Question: I come from a ruby/rails background, so I am having some trouble wrapping my mind around the backbone course exercises on UDEMY. Can someone tell me if I am making any errors, and how to fix them if so? This exercise was about collections and I need the output to be the console.logs
'''
var Vehicle = Backbone.Model.extend({
default: {
registrationNumber: "XXX-XXX",
color: "beige"
}
urlRoot: "/api/vehicle",
start: function(){
console.log("Vehicle started");
}
});
var Vehicles = Backbone.Collection.extend({
model: Vehicle,
url:"api/vehicles"
});
var vehicles = new Vehicles([
new Vehicle({car1: {registrationNumber = "XLI887", color = "Blue"} }),
new Vehicle({car2: {registrationNumber = "ZNP123", color = "Blue"}}),
new Vehicle({car3: {registrationNumber = "XUV456", color = "Grey"}})
]);
var blueCars = vehicles.where({ color: "Blue"});
var specificRegistration = vehicles.where({ registrationNumber:"XLI887"});
console.log("blue cars:", blueCars);
console.log("Registration #:", specificRegistration);
console.log("to JSON:", vehicles.toJSON());
'''

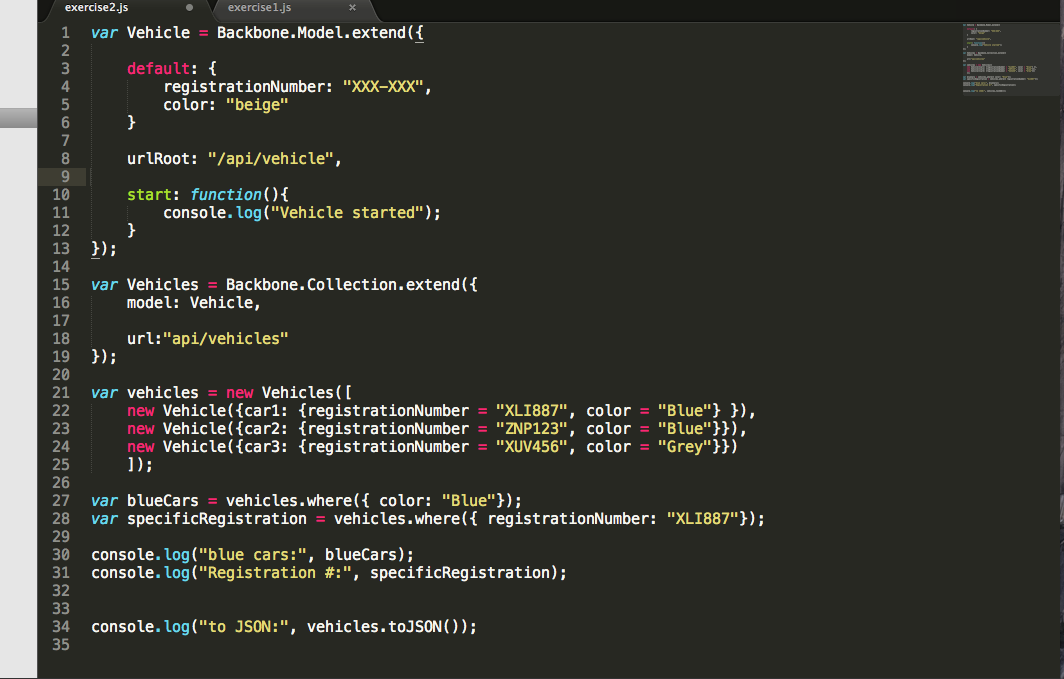
Answer: It's wrong
'''
new Vehicle({car1: {registrationNumber = "XLI887", color = "Blue" }})
'''
and should be replaced with
'''
new Vehicle({registrationNumber: "XLI887", color: "Blue" })
'''
or event with this
'''
{registrationNumber: "XLI887", color: "Blue" }
'''
so 'Collection' may accept either array of 'Model's or just array of objects with data, which will be passed to the model constructor used in collection.
You can also use <URL> to return just a first found model instead of array of models like in 'where'
Also I found you forgot to add coma after 'default' section
'''
default: {
registrationNumber: "XXX-XXX",
color: "beige"
}, // here should be a coma
'''